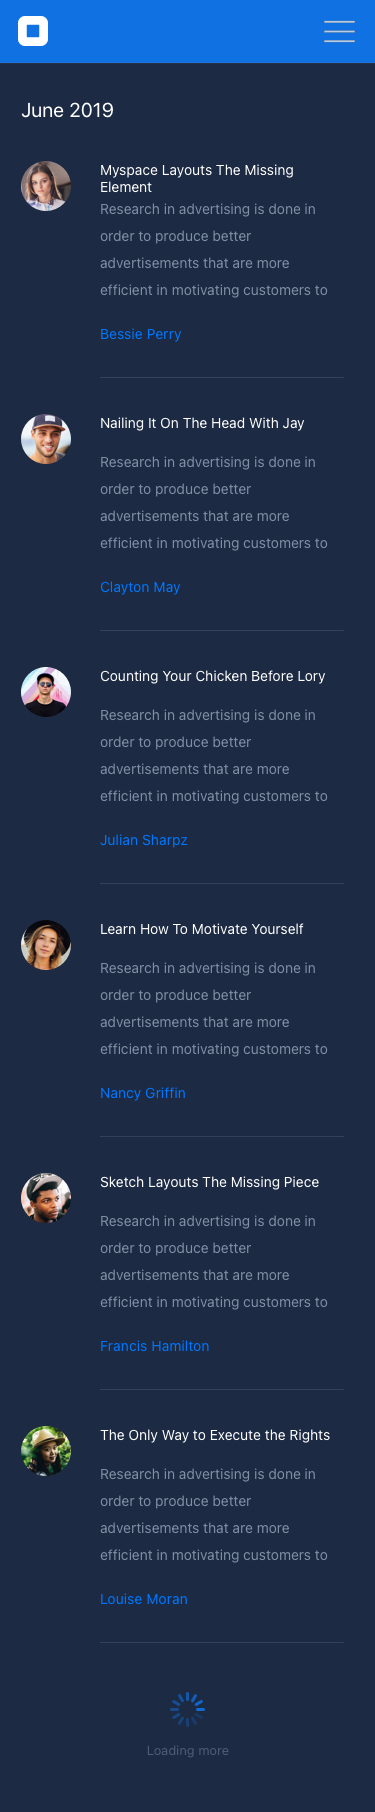
Text in this UI design:
Loading more
Research in advertising is done in order to produce better advertisements that are more efficient in motivating customers to buy a product or a service.
The Only Way to Execute the Rights
Louise Moran
Research in advertising is done in order to produce better advertisements that are more efficient in motivating customers to buy a product or a service.
Sketch Layouts The Missing Piece
Francis Hamilton
Research in advertising is done in order to produce better advertisements that are more efficient in motivating customers to buy a product or a service.
Learn How To Motivate Yourself
Nancy Griffin
Research in advertising is done in order to produce better advertisements that are more efficient in motivating customers to buy a product or a service.
Counting Your Chicken Before Lory
Julian Sharpz
Research in advertising is done in order to produce better advertisements that are more efficient in motivating customers to buy a product or a service.
Nailing It On The Head With Jay
Clayton May
Research in advertising is done in order to produce better advertisements that are more efficient in motivating customers to buy a product or a service.
Myspace Layouts The Missing Element
Bessie Perry
June 2019